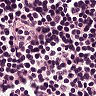
Metastatic tissue present: no